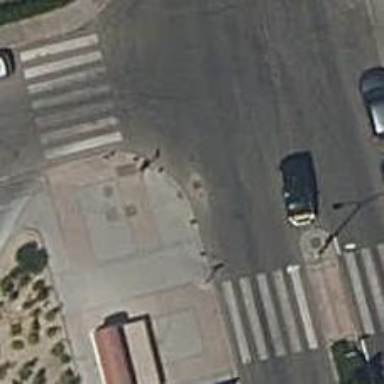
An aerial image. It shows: Bollard.